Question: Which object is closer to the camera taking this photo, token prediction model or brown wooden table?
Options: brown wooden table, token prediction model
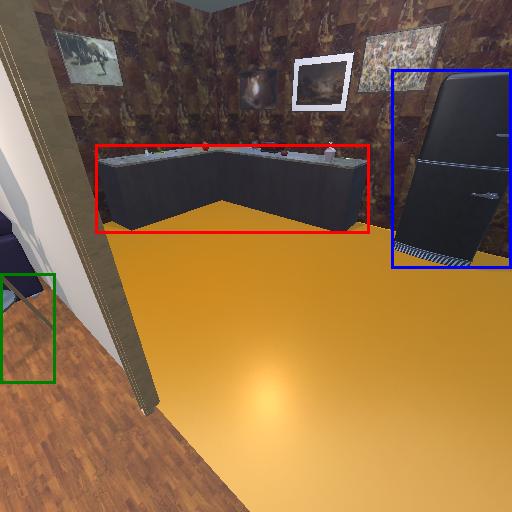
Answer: brown wooden table